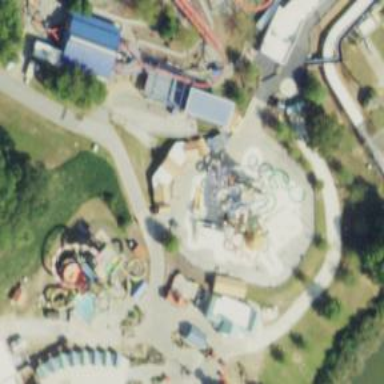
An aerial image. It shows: Water slide attraction.